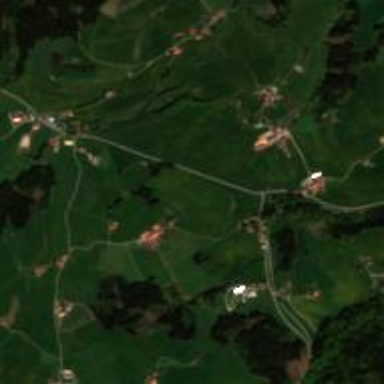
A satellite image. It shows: Small hamlet.